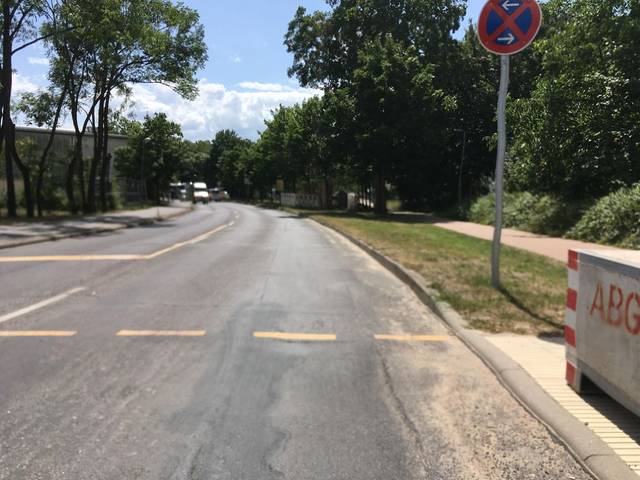
Region: Germany
Coordinates: 52.685, 13.585